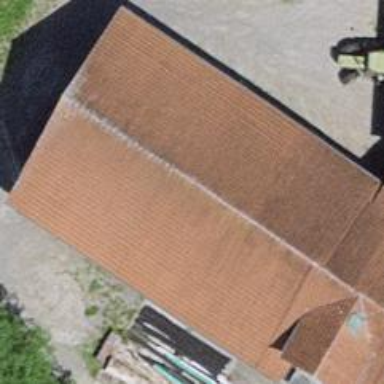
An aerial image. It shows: Farm auxiliary building.